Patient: sex M, age 51
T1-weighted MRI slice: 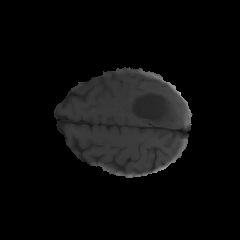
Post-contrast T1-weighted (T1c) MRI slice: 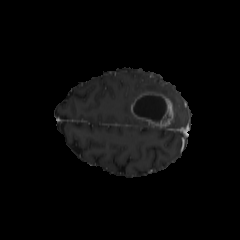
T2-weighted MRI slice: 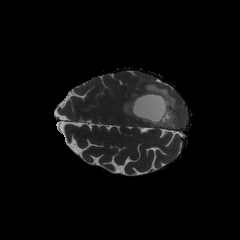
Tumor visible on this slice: yes
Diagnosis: Glioblastoma, IDH-wildtype
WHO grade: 4